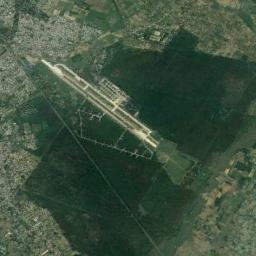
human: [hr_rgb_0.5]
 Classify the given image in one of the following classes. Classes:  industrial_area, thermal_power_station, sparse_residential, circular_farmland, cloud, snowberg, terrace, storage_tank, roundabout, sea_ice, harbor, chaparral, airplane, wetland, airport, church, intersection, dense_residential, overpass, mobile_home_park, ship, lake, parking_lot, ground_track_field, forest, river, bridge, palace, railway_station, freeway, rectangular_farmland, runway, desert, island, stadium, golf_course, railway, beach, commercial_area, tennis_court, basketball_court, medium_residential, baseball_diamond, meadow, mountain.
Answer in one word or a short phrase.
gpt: airport